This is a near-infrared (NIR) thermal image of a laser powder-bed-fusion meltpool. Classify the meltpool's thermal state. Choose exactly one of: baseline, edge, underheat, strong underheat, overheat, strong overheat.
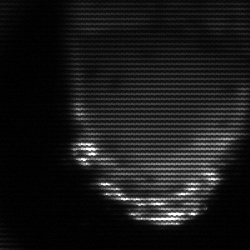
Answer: edge